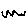
Label: zigzag